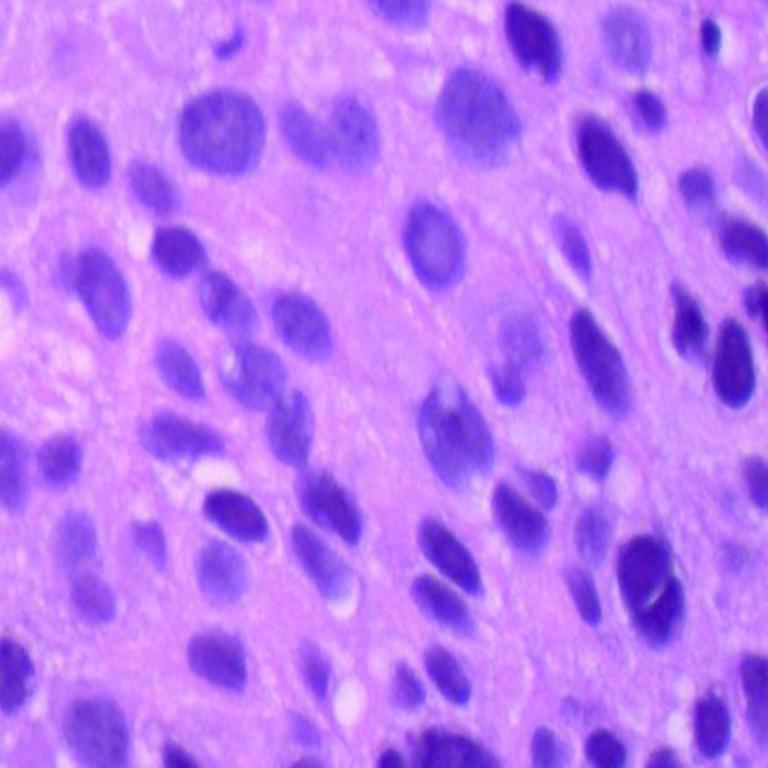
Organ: lung
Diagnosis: squamous carcinomas